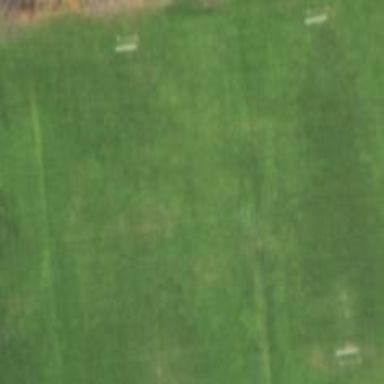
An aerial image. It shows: Soccer pitch for leisureland activities.